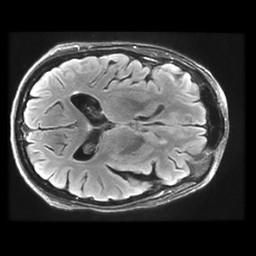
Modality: FLAIR
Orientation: axial
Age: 71
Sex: female
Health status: healthy
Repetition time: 12 s
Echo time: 0.09782 s